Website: apple-inc
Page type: review-order
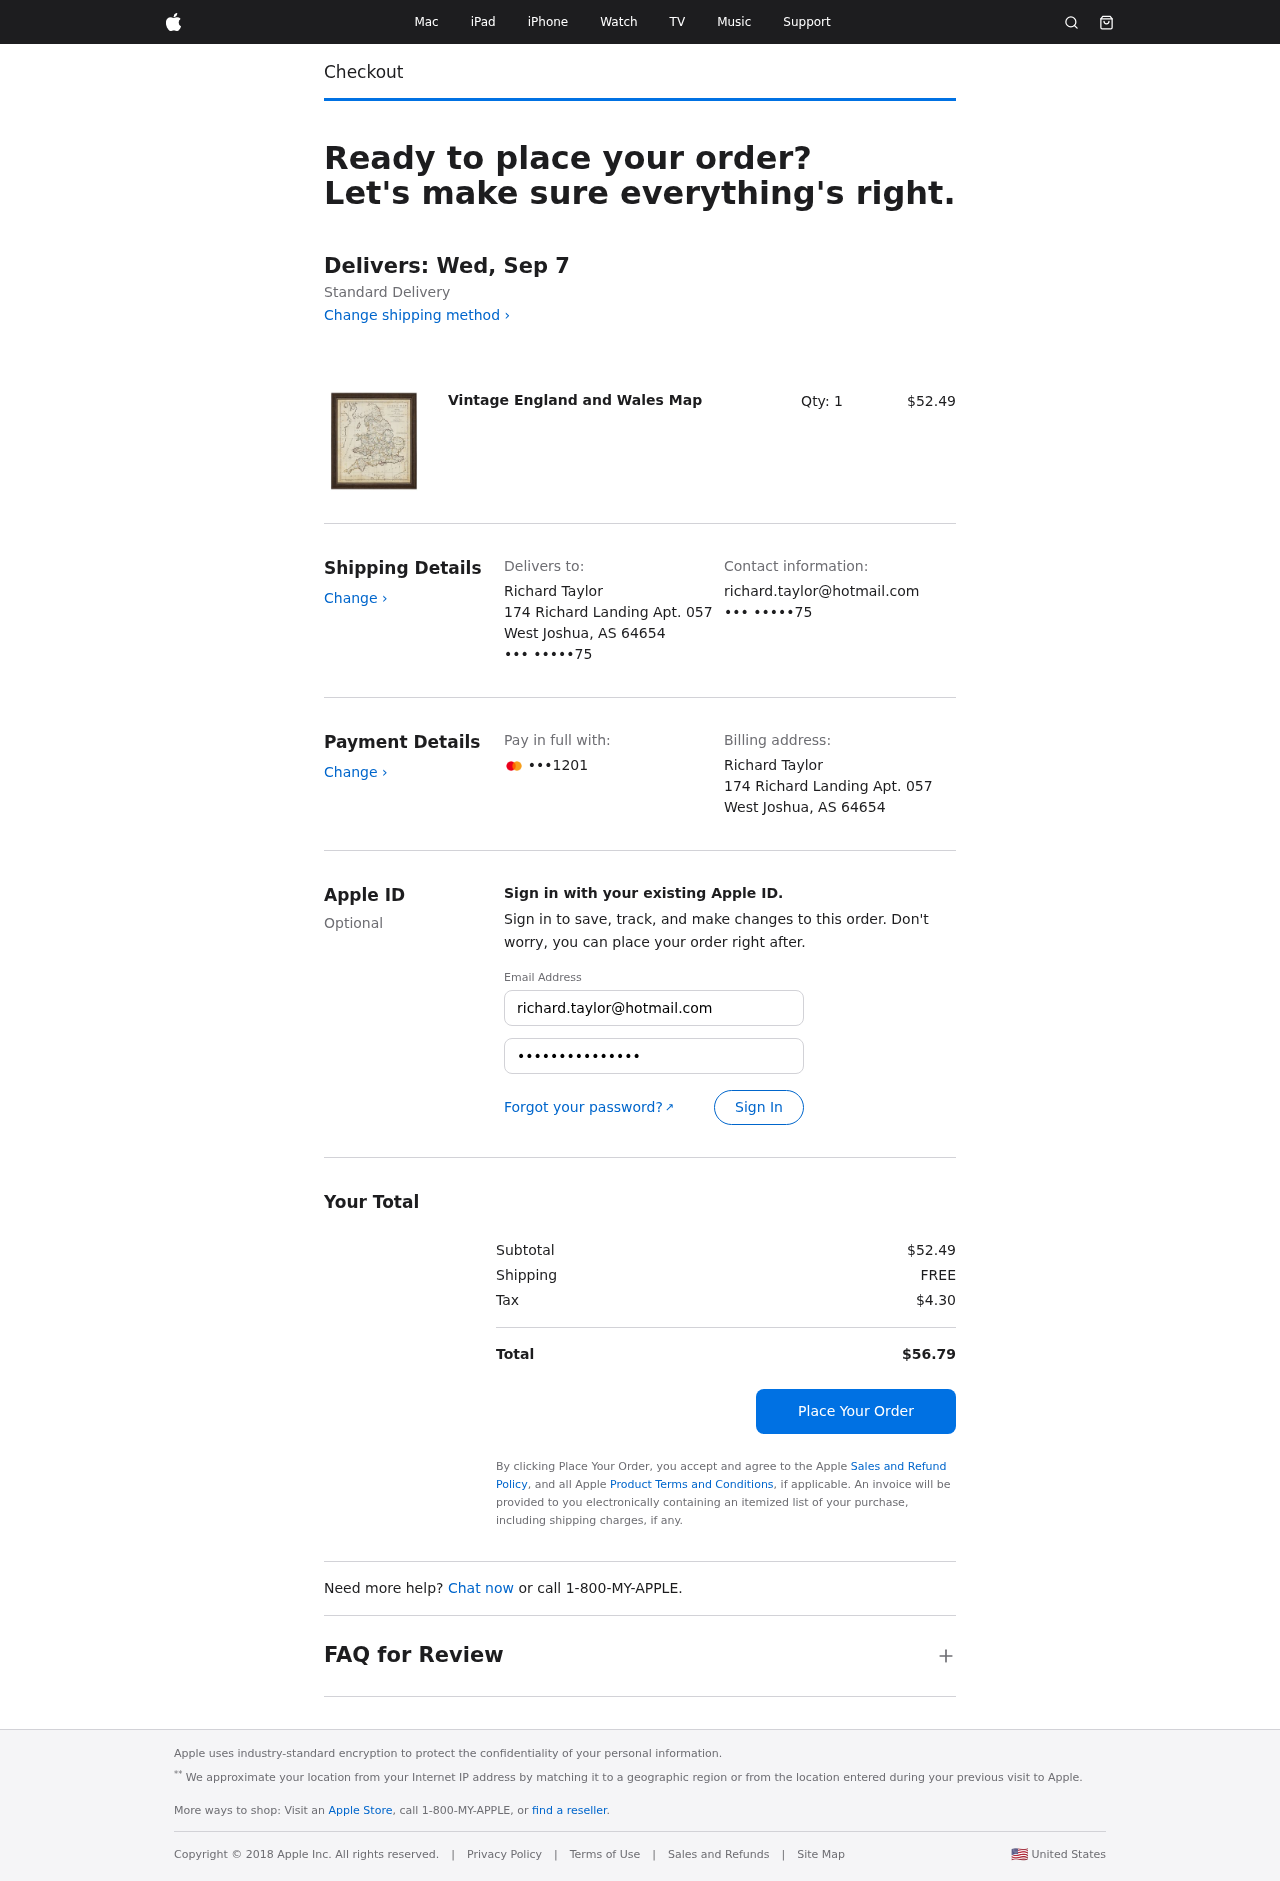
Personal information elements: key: PII_CARD_LAST4
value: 1201
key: PII_CITY_STATE_ZIP
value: West Joshua, AS 64654
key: PII_EMAIL3
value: richard.taylor@hotmail.com
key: PII_FULLNAME
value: Richard Taylor
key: PII_PHONE_SUFFIX
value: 75
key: PII_STREET
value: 174 Richard Landing Apt. 057
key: PII_EMAIL2
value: richard.taylor@hotmail.com
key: PII_PHONE_SUFFIX2
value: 75
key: PII_FULLNAME2
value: Richard Taylor
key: PII_FIRSTNAME
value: Richard
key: PII_FIRSTNAME2
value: Richard
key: PII_FIRSTNAME3
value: Richard
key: PII_FIRSTNAME_DERIVED
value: Richard
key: PII_CITY
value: West Joshua
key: PII_STATE
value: AS
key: PII_STATE_ABBR
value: AS
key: PII_POSTCODE
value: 64654
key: PII_POSTCODE_FULL
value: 64654
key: PII_CITY_STATE
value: West Joshua, AS
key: PII_POSTCODE_NUMERIC
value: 64654
Product elements: key: PRODUCT1_NAME
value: Vintage England and Wales Map
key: PRODUCT1_PRICE
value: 52.49
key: PRODUCT1_QUANTITY
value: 1
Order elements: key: ORDER_DELIVERY_DATE
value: Delivers: Wed, Sep 7
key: ORDER_SUBTOTAL
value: $52.49
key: ORDER_SHIPPING_COST
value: FREE
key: ORDER_TAX
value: $4.30
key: ORDER_TOTAL
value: $56.79